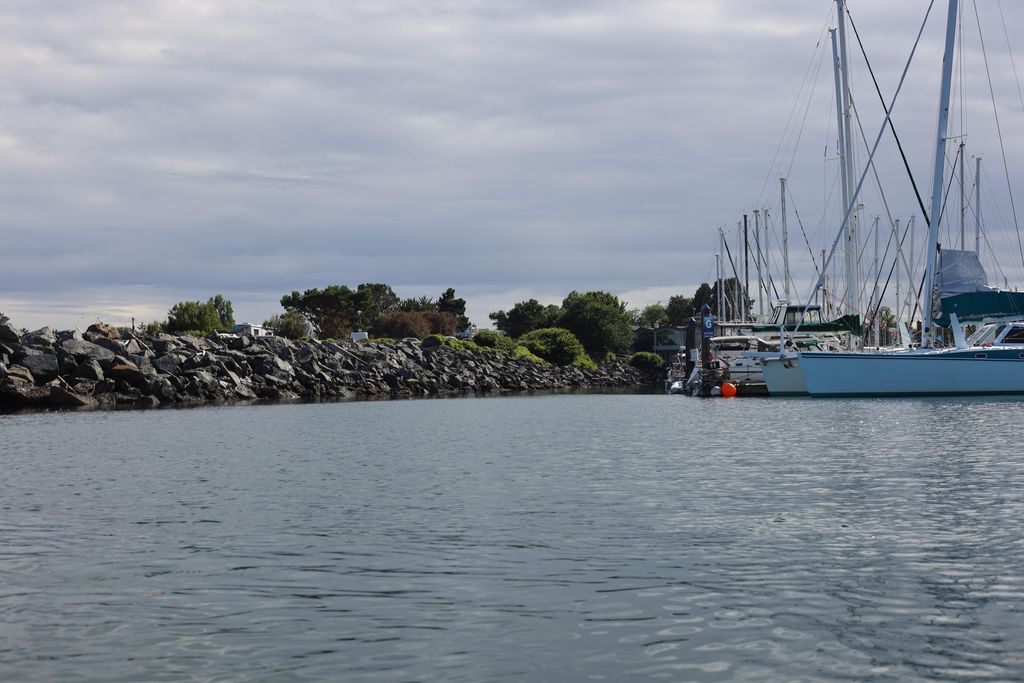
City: victoria